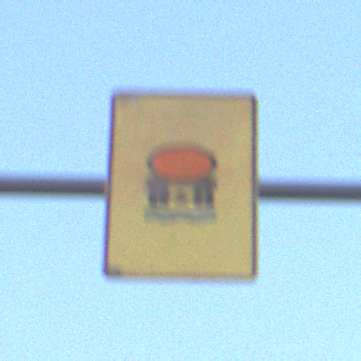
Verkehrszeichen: FahrzeugeMitWassergefaehrdenderLadungOhnePfeilsymbol
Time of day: SunriseSunset
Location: Outdoor (Urban)
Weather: Clear
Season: NotSpecified
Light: Natural